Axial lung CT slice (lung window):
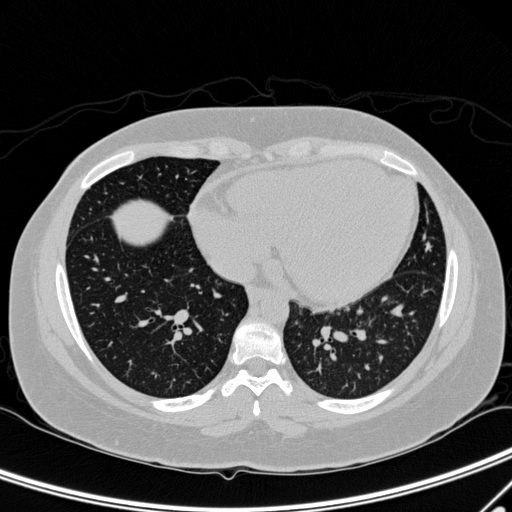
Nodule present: no